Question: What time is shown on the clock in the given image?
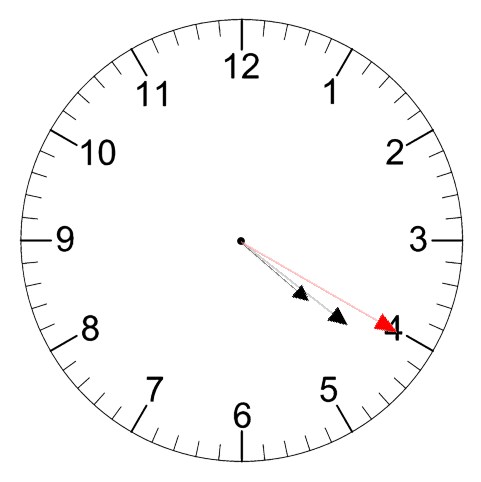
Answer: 04:21:20